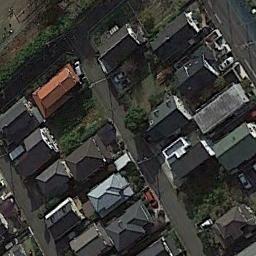
Label: residential